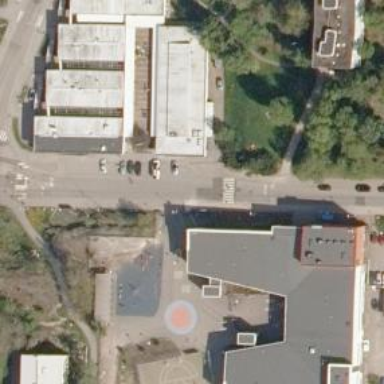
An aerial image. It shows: Footway crossing.